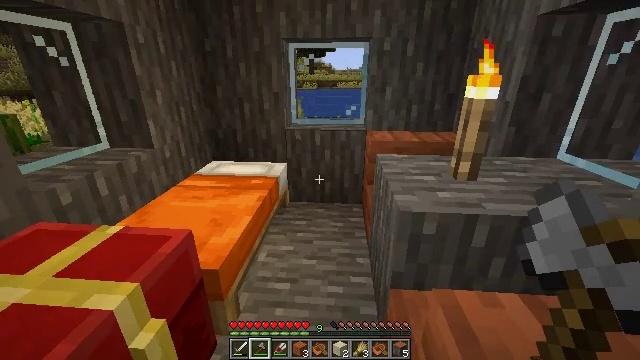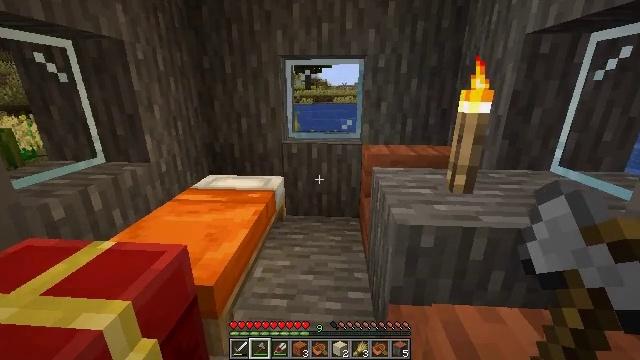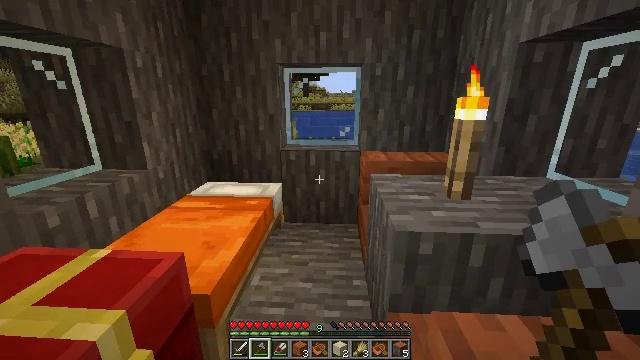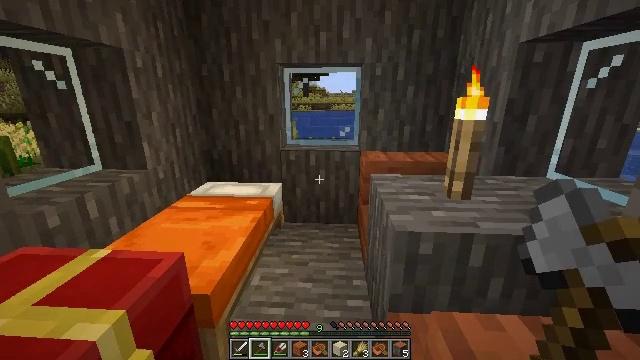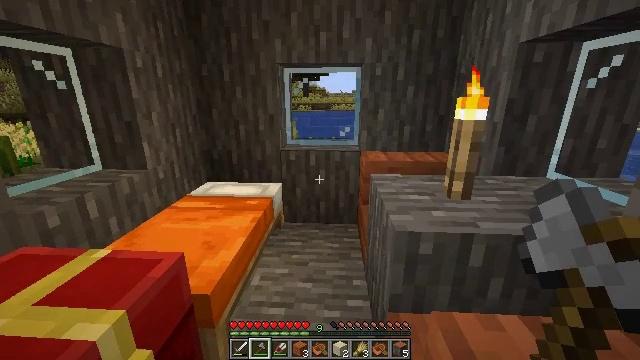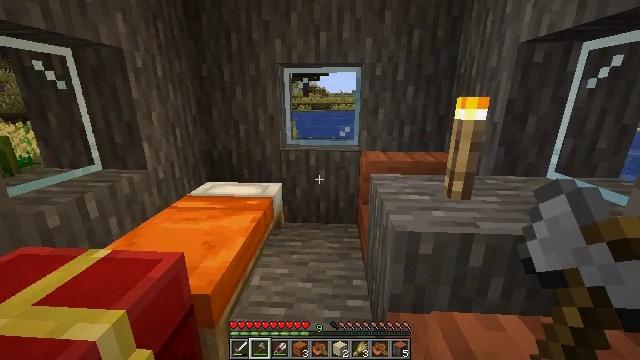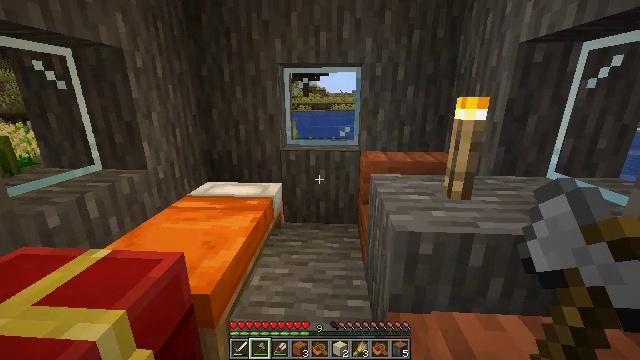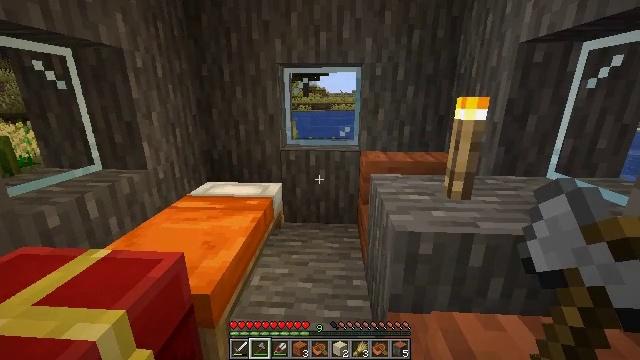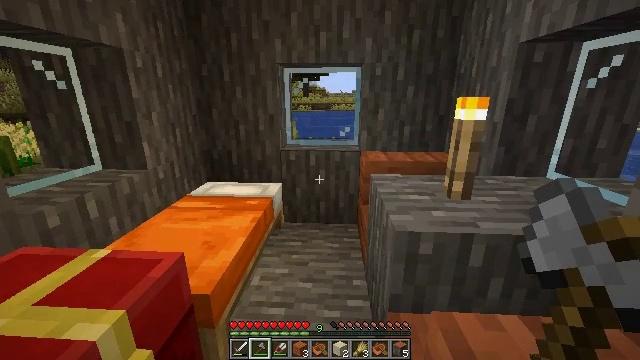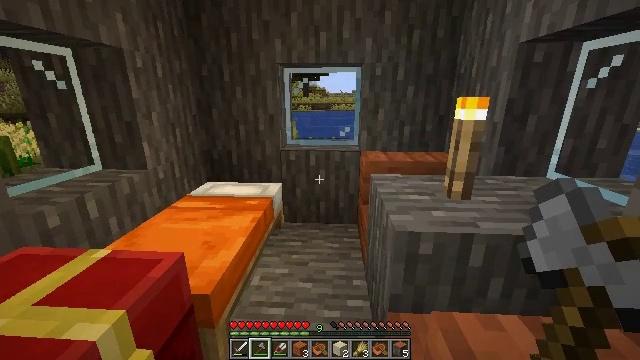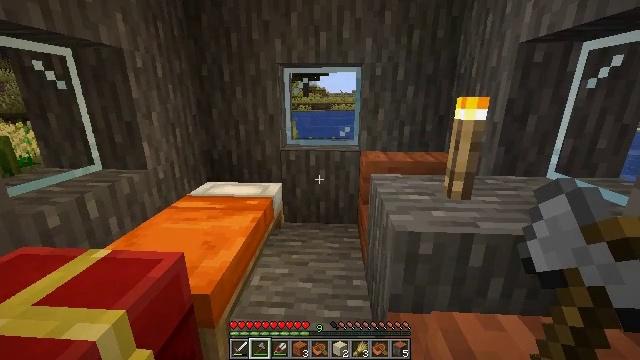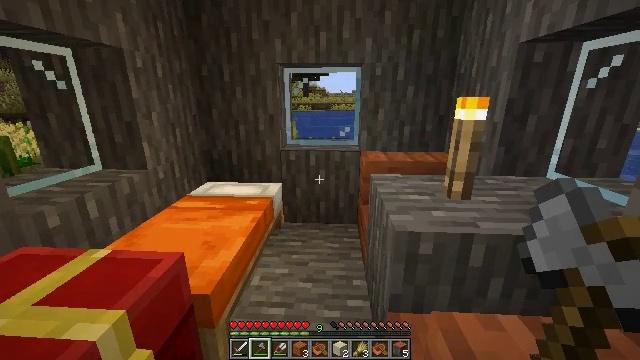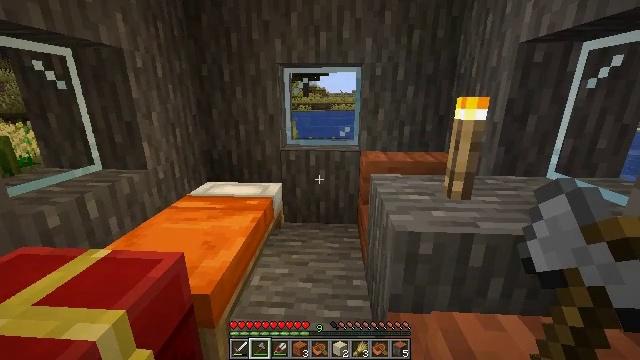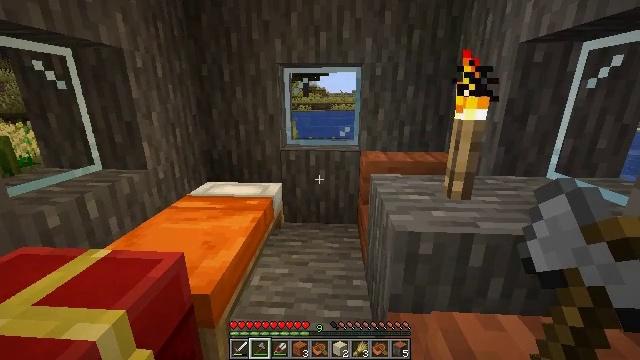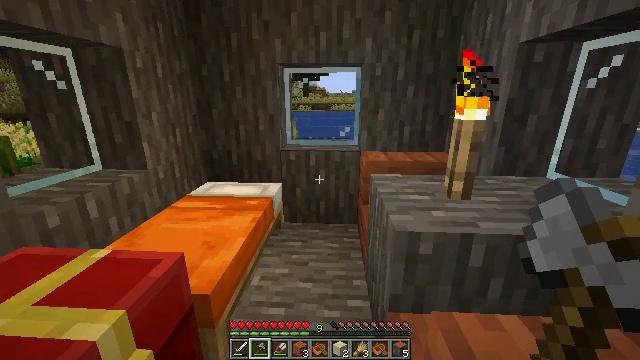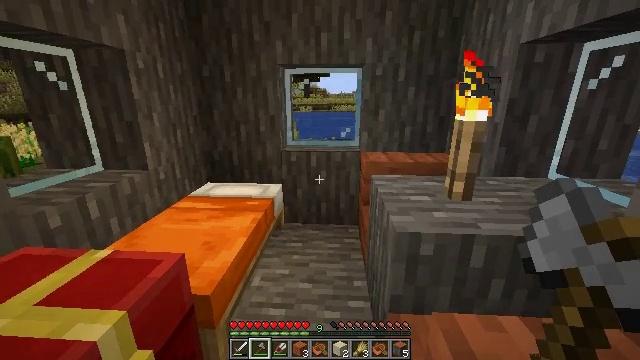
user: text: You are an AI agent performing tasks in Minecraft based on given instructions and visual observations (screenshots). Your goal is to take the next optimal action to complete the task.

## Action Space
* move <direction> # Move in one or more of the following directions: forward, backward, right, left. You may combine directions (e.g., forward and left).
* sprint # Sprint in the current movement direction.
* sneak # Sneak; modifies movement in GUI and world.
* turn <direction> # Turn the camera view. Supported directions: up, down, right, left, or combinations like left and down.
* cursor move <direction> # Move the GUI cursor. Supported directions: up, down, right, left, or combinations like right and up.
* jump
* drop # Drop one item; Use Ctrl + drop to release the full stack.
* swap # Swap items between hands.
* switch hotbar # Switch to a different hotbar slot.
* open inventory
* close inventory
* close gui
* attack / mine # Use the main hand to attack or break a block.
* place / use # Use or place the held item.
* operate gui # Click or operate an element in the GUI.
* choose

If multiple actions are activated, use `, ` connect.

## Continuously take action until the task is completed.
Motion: motion action
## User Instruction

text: Collect the orange bed by mining it.
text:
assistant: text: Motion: turn up
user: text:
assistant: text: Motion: turn up
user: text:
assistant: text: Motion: no_op
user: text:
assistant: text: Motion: no_op
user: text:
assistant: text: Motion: no_op
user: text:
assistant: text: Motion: no_op
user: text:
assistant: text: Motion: no_op
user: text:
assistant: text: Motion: no_op
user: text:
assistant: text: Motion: no_op
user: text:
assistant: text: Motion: no_op
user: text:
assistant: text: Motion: no_op
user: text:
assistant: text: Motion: no_op
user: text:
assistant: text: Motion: no_op
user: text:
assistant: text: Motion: no_op
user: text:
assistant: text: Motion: no_op
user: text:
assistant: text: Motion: turn left and down
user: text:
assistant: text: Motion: turn left and down
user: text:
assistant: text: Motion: turn left and down
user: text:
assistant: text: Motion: turn left and down
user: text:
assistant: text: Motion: turn left and down
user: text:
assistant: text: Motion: turn left and down
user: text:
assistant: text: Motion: move forward
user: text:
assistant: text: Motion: move forward
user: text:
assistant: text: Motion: move forward
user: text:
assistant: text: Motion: move forward
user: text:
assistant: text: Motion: move forward
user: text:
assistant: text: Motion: move forward
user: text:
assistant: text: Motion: move forward, turn down
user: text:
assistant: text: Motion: move forward, turn down
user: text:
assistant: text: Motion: move forward, turn down